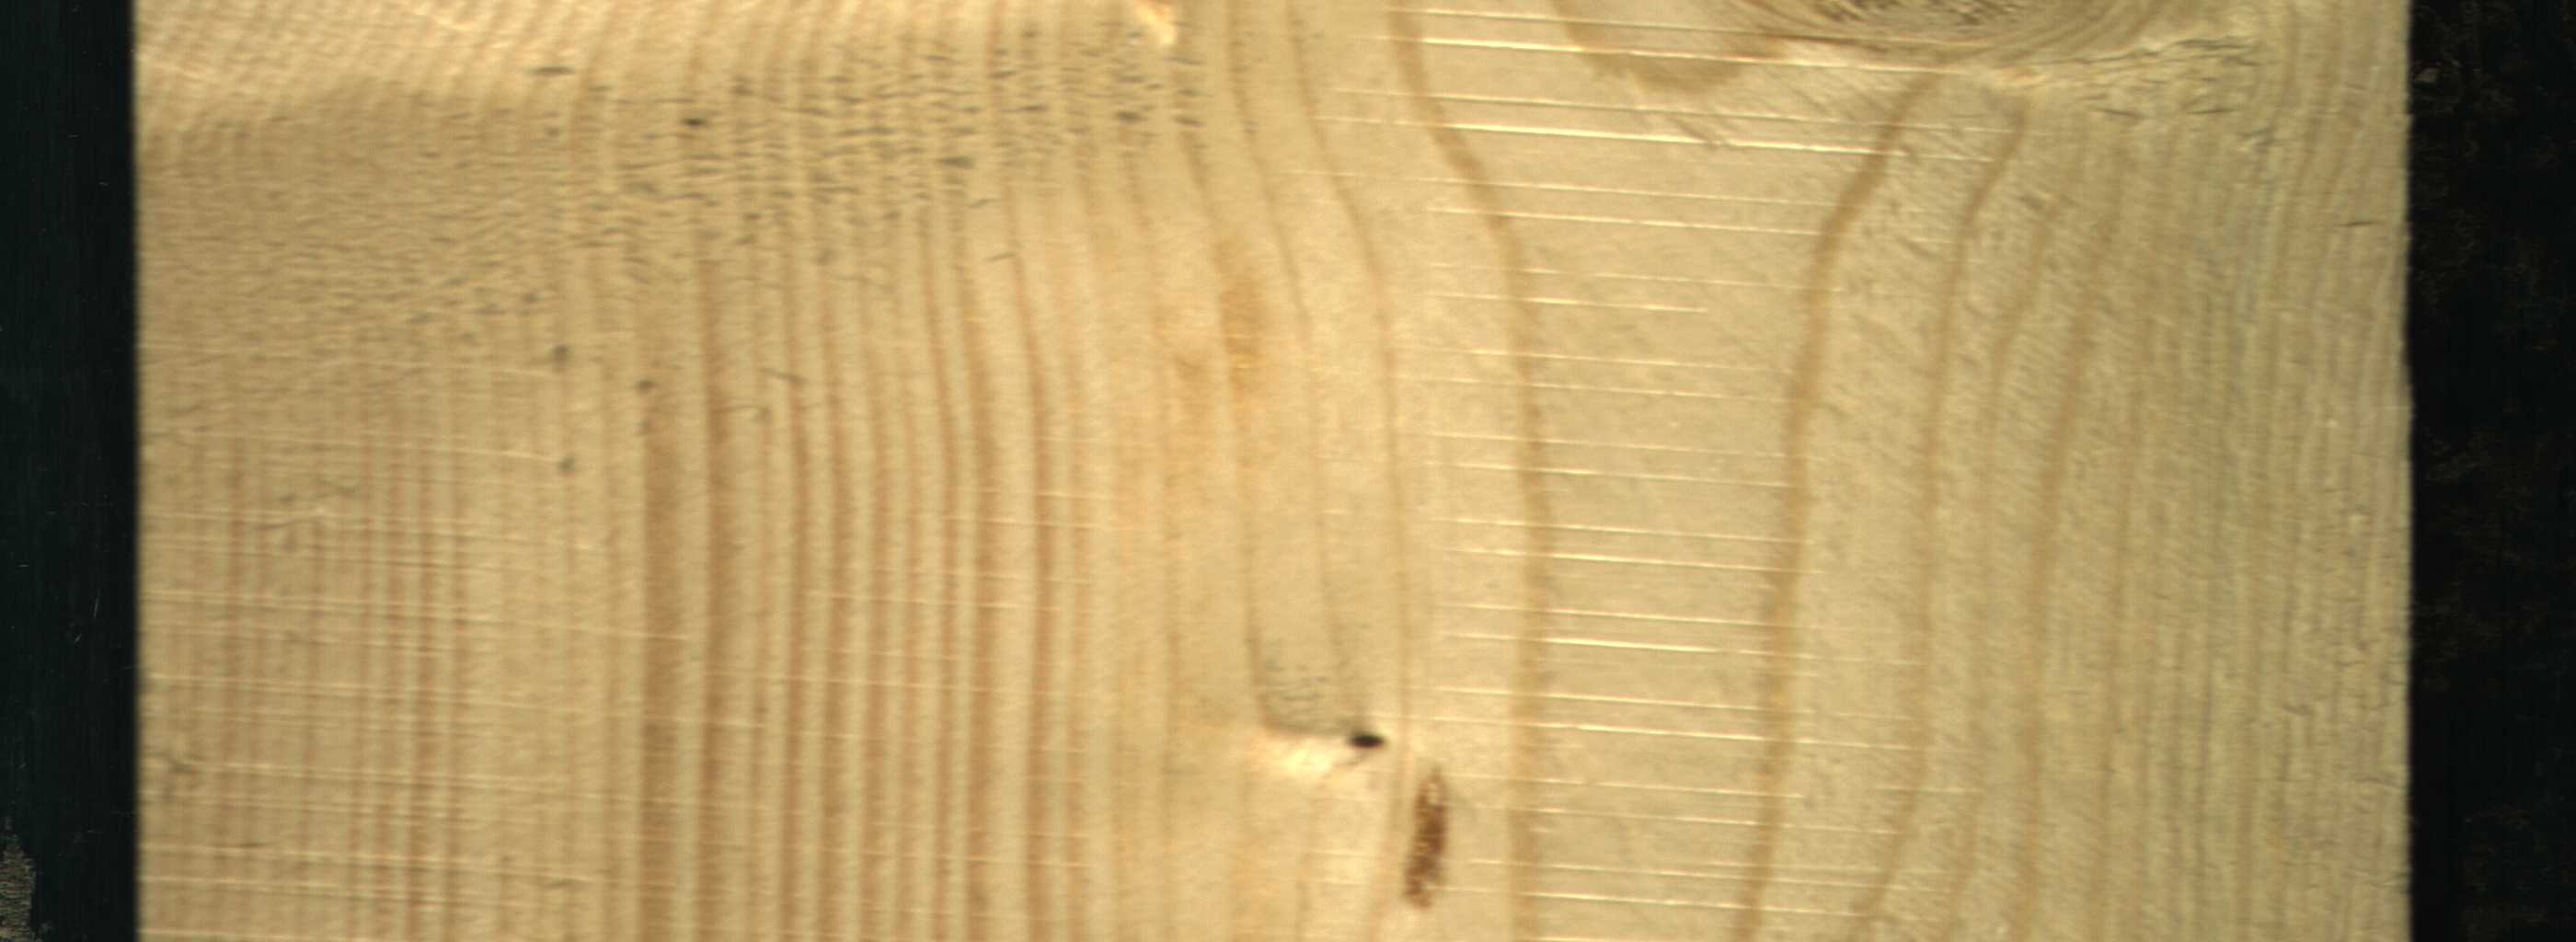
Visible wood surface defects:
resin
Dead_Knot